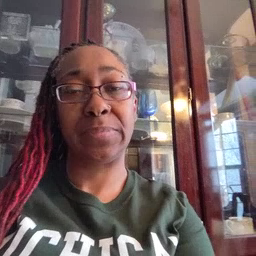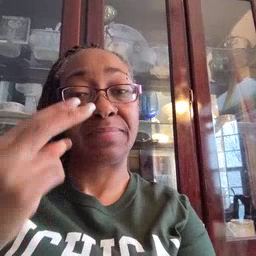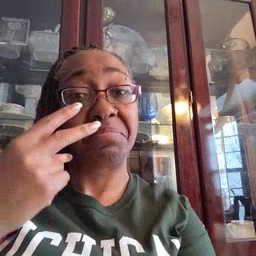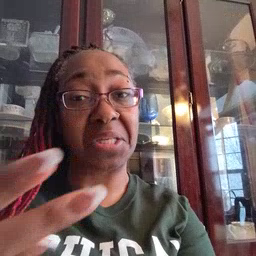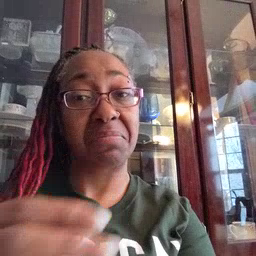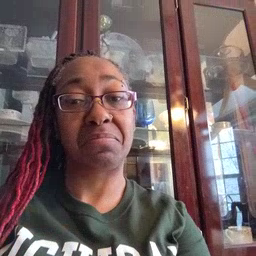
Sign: see